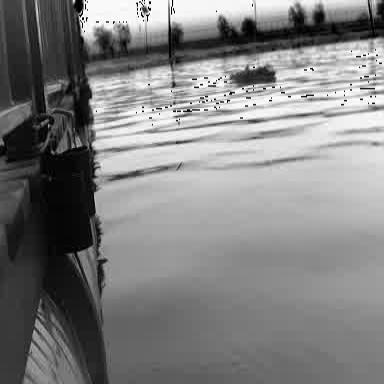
There is a container_ship in the infrared image.